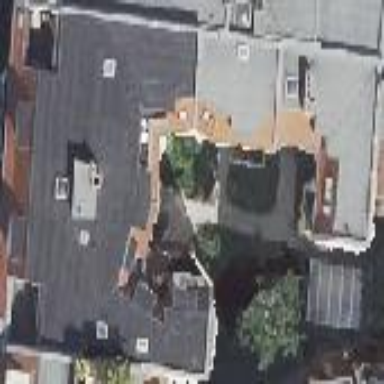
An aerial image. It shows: Building consisting of apartments with double saltbox roof made of roof tiles.